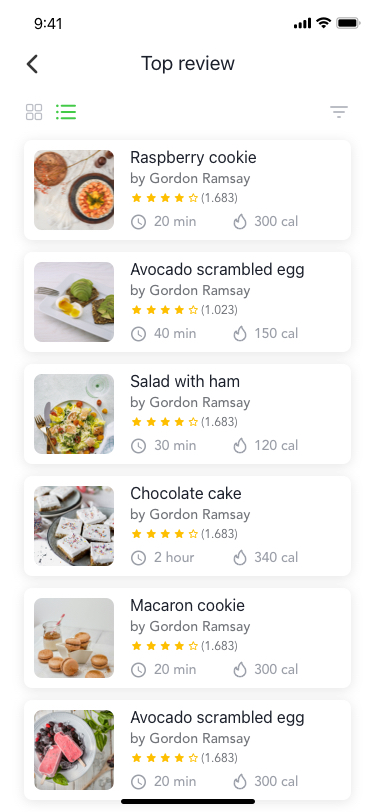
Text in this UI design:
Top review
Raspberry cookie
by Gordon Ramsay
(1.683)
20 min
300 cal
Avocado scrambled egg
by Gordon Ramsay
(1.023)
40 min
150 cal
Salad with ham
by Gordon Ramsay
(1.683)
30 min
120 cal
Chocolate cake
by Gordon Ramsay
(1.683)
2 hour
340 cal
Macaron cookie
by Gordon Ramsay
(1.683)
20 min
300 cal
Avocado scrambled egg
by Gordon Ramsay
(1.683)
20 min
300 cal